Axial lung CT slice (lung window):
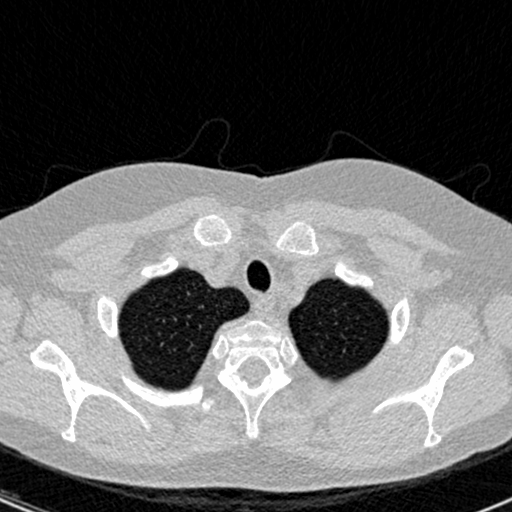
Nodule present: no